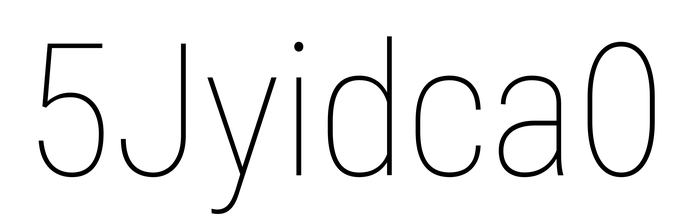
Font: Roboto_Condensed_Thin